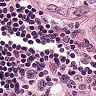
Metastatic tissue present: yes